Question: When I add an icon to a 'JMenuItem', it's scaled up to the size of the icon. See the difference here:

Can I somehow force it to scale back down to original? If not, is there default icon size for 'JMenuItem' (meaning, what would be the size of the icon when it would perfectly fit in Test1,2,3's icon slot)?
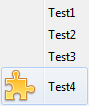
Answer: One way to solve this, is to rescale the icon itself :
'''
ImageIcon i = new ImageIcon((getClass().getResource("new.png")));
Image image = i.getImage(); // transform it
Image newimg = image.getScaledInstance(20, 20, java.awt.Image.SCALE_SMOOTH); // scale it the smooth way
i = new ImageIcon(newimg); // transform it back
'''
Then you set this new resized-icon to your 'JMenuItem' :
*In fact you can just force the size of 'JMenuItem' by declaring :
'''
.setPreferredSize(new Dimension(..,..));
'''
but the problem is that the icon won't be scaled, it will look like the following :

Here is the simple demo I wrote :
'''
public class SwingMenuDemo {
private JFrame mainFrame;
public SwingMenuDemo() { prepareGUI(); }
public static void main(String[] args) {
SwingMenuDemo swingMenuDemo = new SwingMenuDemo();
swingMenuDemo.showMenuDemo();
}
private void prepareGUI() {
mainFrame = new JFrame("Java SWING Examples");
mainFrame.setSize(400, 400);
mainFrame.setVisible(true);
}
private void showMenuDemo() {
//create a menu bar
final JMenuBar menuBar = new JMenuBar();
//create menus
JMenu fileMenu = new JMenu("File");
//create menu items
JMenuItem test1 = new JMenuItem("test1");
JMenuItem test2 = new JMenuItem("test2");
JMenuItem test3 = new JMenuItem("test3");
JMenuItem test4 = new JMenuItem("test4");
ImageIcon i = new ImageIcon((getClass().getResource("new.png")));
Image image = i.getImage(); // transform it
Image newimg = image.getScaledInstance(20, 20, java.awt.Image.SCALE_SMOOTH); // scale it the smooth way
i = new ImageIcon(newimg); // transform it back
test4.setIcon(i);
fileMenu.add(test1);
fileMenu.add(test2);
fileMenu.add(test3);
fileMenu.add(test4);
menuBar.add(fileMenu);
//add menubar to the frame
mainFrame.setJMenuBar(menuBar);
mainFrame.setVisible(true);
}
}
'''
The size of original icon :

The scaled icon on 'JMenuItem' :